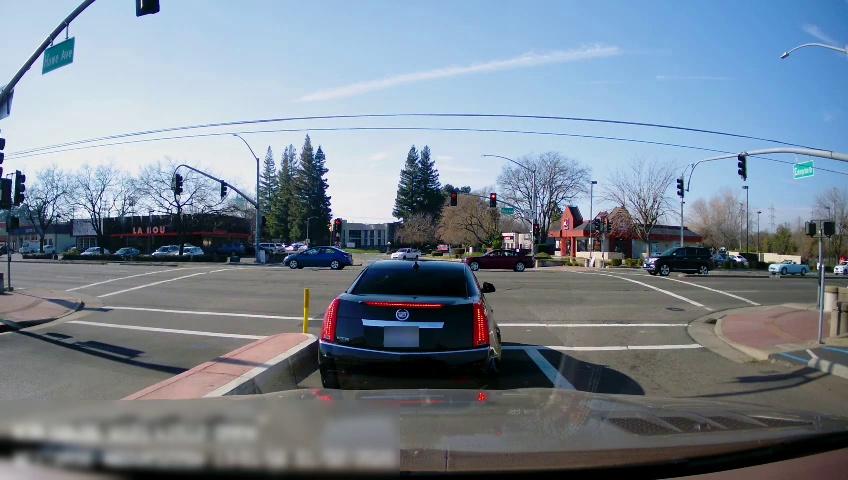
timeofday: Day
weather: Sunny
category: Drivable Space
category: Vehicles | SUV
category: Vehicles | Car
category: Vehicles | Truck
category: Vehicles | Car
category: Vehicles | Car
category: Vehicles | Car
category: Vehicles | Car
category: Vehicles | Car
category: Vehicles | Car
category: Vehicles | Car
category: Vehicles | Car
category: Lanes | Opposite Lane
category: Lanes | Current Lane
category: Traffic | Lights
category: Traffic | Signs
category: Traffic | Lights
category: Traffic | Lights
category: Traffic | Lights
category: Traffic | Lights
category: Traffic | Lights
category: Traffic | Lights
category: Traffic | Lights
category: Traffic | Lights
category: Traffic | Signs
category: Traffic | Lights
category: Traffic | Lights
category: Traffic | Lights
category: Traffic | Lights
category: Traffic | Lights
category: Traffic | Signs
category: Traffic | Lights
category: Traffic | Lights
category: Traffic | Lights